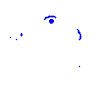
Particle: electron